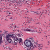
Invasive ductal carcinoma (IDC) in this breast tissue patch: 0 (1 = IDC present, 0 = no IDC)